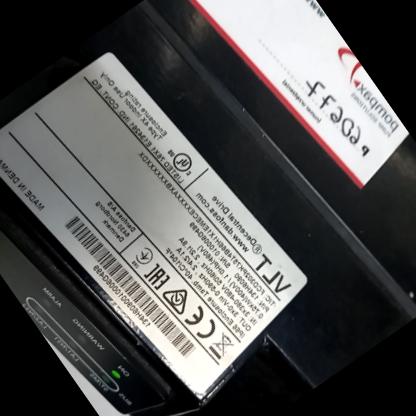
Klasa: tabliczka-znamionowa